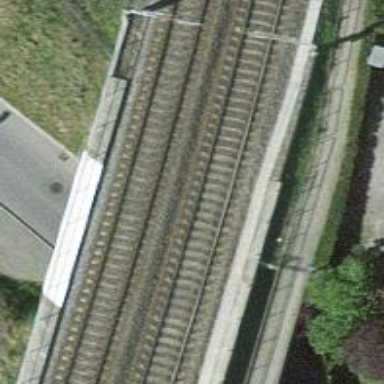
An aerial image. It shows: Bridge over railway with electrified contact lines.